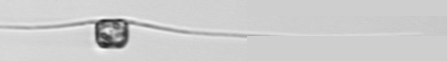
Label: Chaetoceros_danicus